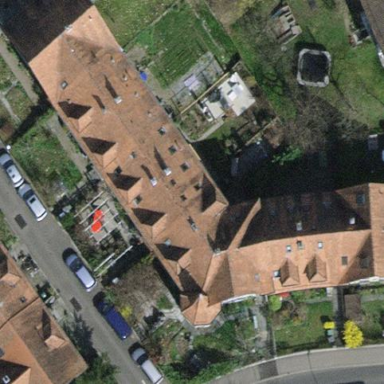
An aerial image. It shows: Terrace building.